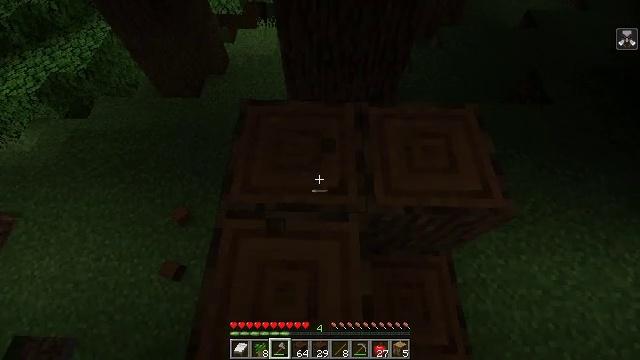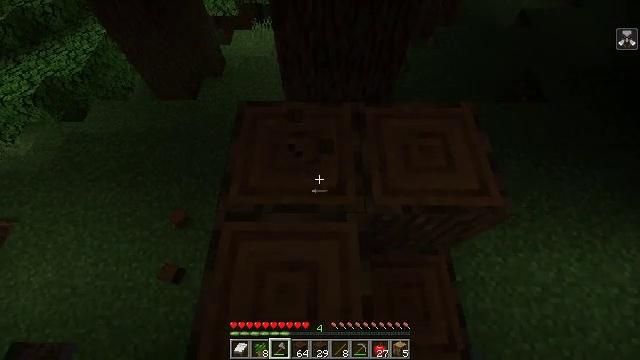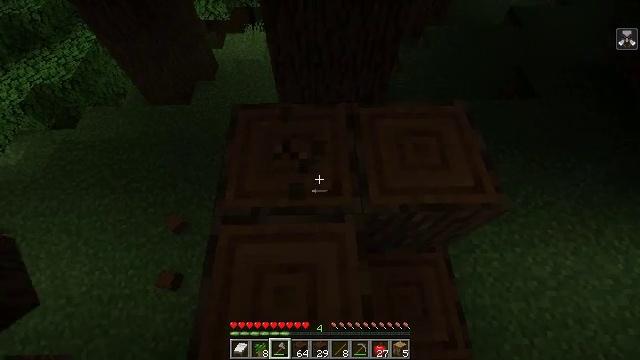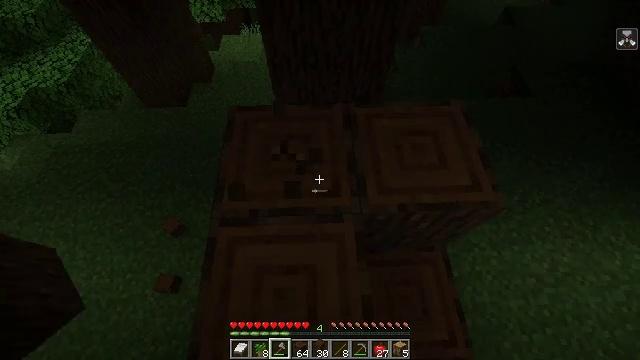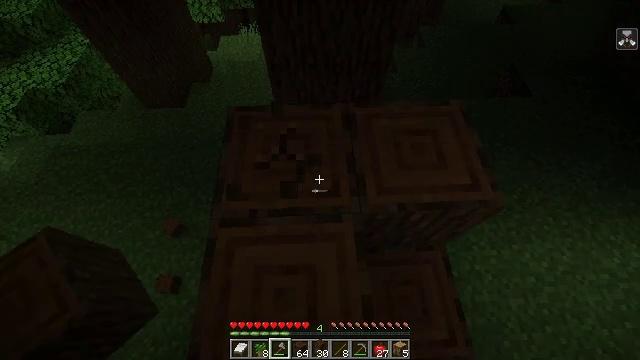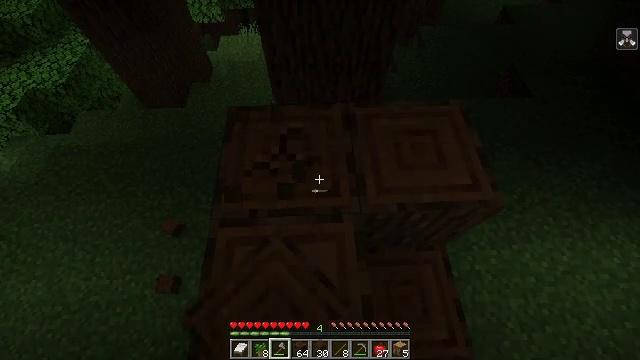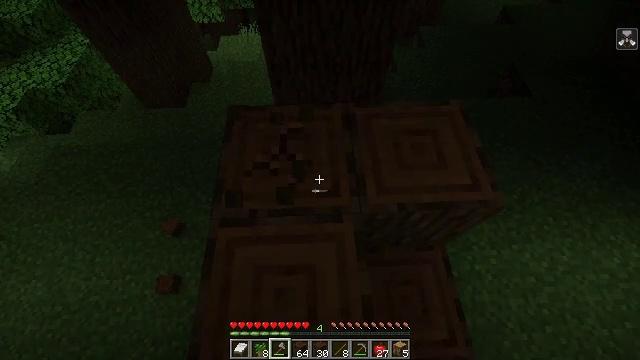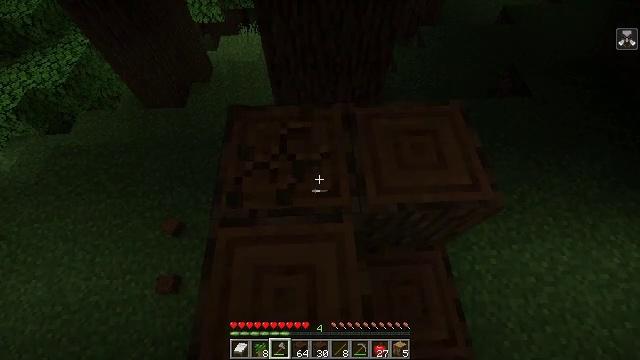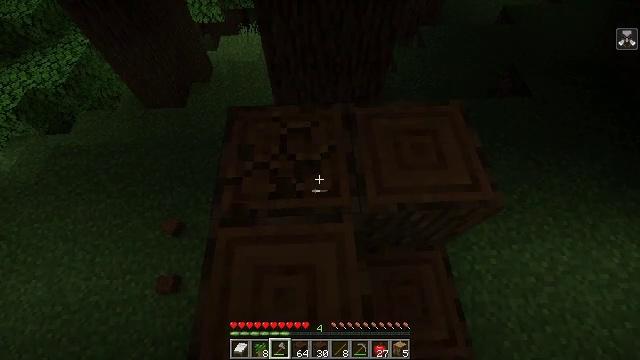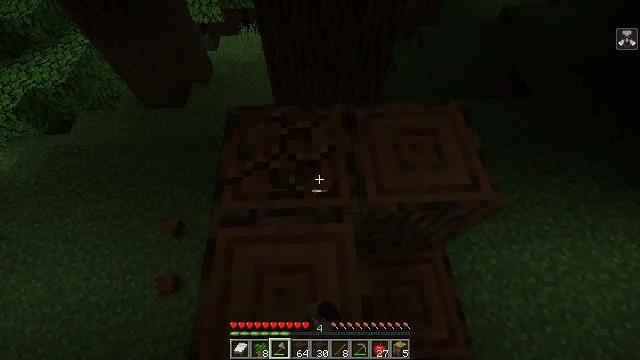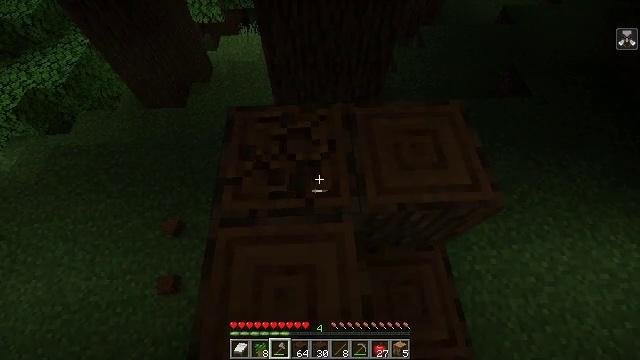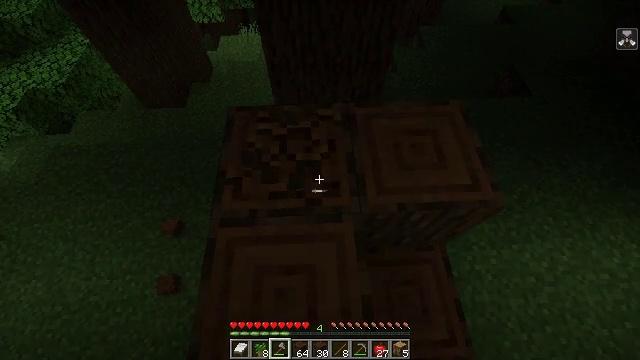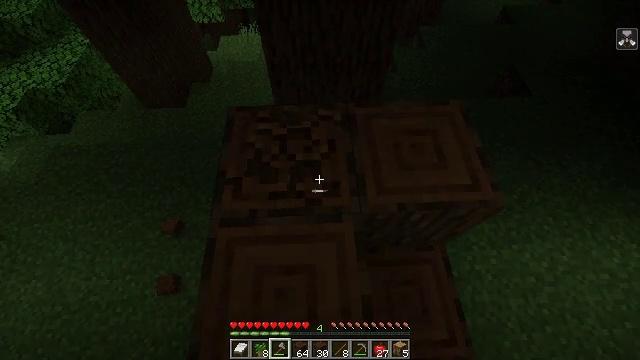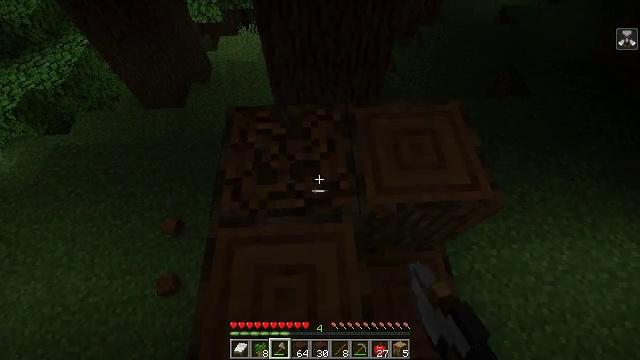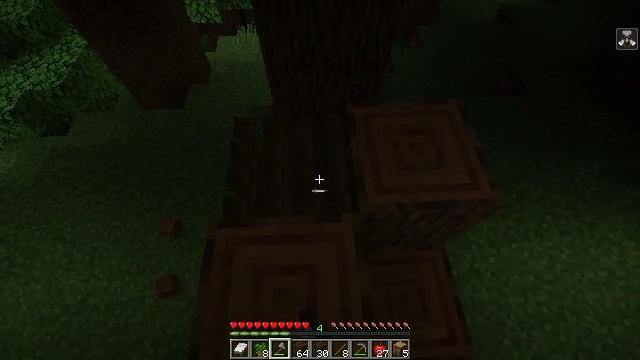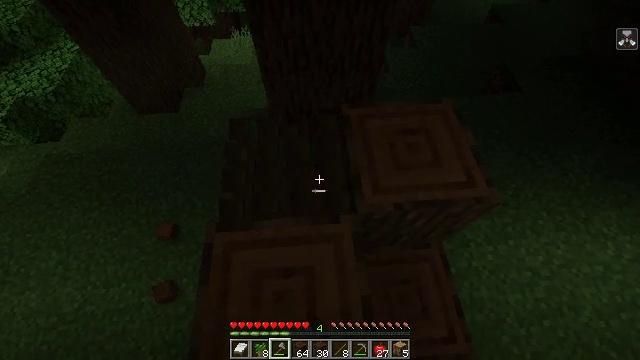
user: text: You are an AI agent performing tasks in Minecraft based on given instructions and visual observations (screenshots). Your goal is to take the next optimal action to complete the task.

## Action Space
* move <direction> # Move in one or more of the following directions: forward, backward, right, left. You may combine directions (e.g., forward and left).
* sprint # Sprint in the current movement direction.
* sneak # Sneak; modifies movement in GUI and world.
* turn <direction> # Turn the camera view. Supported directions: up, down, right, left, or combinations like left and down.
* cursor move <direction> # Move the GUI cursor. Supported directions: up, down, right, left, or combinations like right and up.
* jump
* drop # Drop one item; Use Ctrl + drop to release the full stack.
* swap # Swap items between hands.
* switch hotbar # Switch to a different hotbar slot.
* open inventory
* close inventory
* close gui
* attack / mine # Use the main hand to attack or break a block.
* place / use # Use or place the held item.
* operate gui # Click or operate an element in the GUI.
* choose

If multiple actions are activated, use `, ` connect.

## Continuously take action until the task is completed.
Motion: motion action
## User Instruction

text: Gather dark oak log for crafting.
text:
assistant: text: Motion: attack / mine
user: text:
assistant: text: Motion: turn right, attack / mine
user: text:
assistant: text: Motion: attack / mine
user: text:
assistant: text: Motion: attack / mine
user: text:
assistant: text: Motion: attack / mine
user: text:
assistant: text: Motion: attack / mine
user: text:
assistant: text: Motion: attack / mine
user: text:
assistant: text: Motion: attack / mine
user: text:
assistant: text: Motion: attack / mine
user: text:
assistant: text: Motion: attack / mine
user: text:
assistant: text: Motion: attack / mine
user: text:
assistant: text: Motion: attack / mine
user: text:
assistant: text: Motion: attack / mine
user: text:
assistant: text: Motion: attack / mine
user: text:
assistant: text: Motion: turn right, attack / mine
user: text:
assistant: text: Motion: turn right, attack / mine
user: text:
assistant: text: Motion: turn right, attack / mine
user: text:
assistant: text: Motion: turn right and up, attack / mine
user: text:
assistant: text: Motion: turn right, attack / mine
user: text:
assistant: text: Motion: turn right, attack / mine
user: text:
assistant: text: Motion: attack / mine
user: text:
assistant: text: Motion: attack / mine
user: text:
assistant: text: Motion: attack / mine
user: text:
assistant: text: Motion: attack / mine
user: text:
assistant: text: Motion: attack / mine
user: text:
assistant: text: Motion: attack / mine
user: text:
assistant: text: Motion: attack / mine
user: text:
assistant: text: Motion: attack / mine
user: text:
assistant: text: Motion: attack / mine
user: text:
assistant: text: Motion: attack / mine